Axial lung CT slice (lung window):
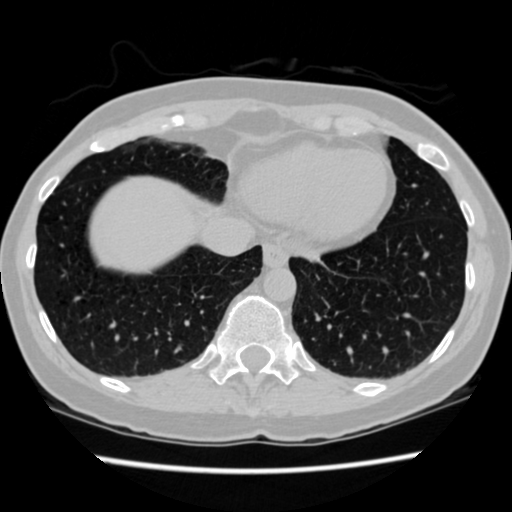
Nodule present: no